Question: What is the value of this measurement?
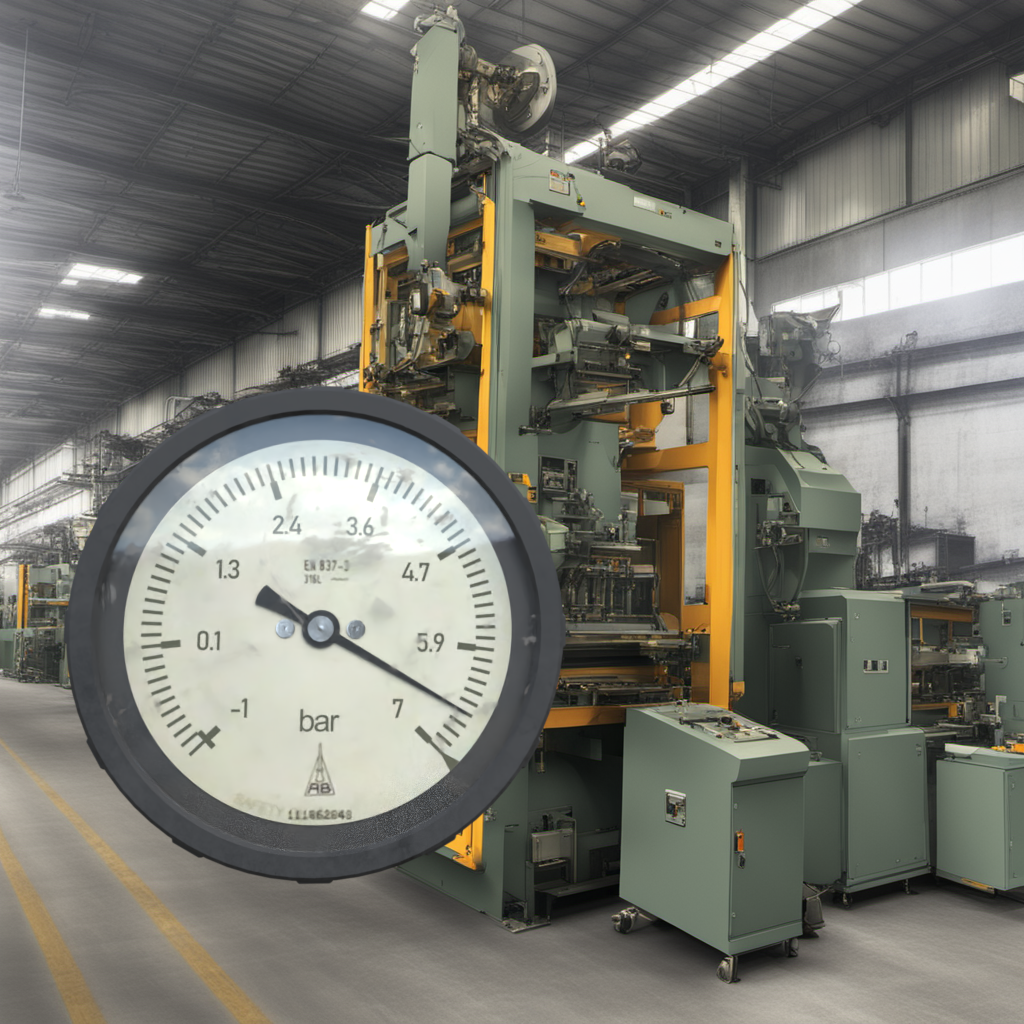
Answer: The result is 6.53
Question: What is the value range of this measurement?
Answer: The range is from -1 to 7
Question: What is the minimum and maximum value range of the measurement in the image?
Answer: The minimum value is -1 and the maximum value is 7